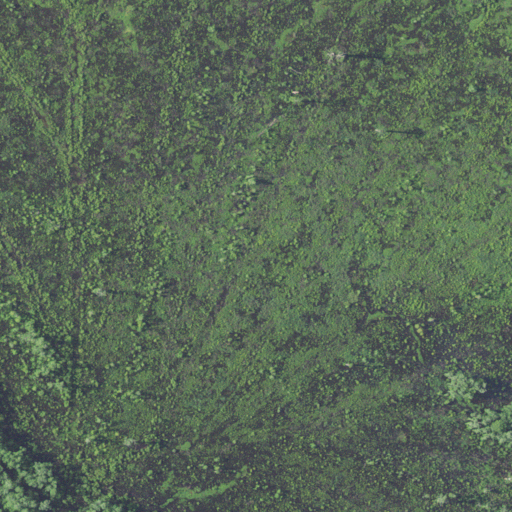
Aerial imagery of cape in North Carolina named Bill Neal Island containing herbaceous wetlands and woody wetlands